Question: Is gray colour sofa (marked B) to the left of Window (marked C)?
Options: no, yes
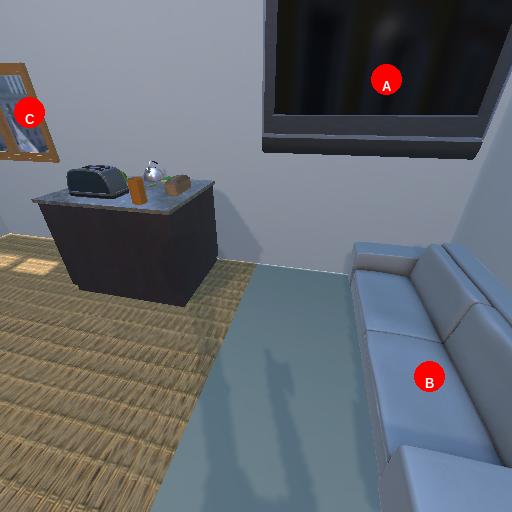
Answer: no